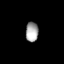
Tissue: prostate
Cell type: Epithelial cells
Senescence score: 0.7224
Nuclear area (px): 244
Mean DAPI intensity: 164.902